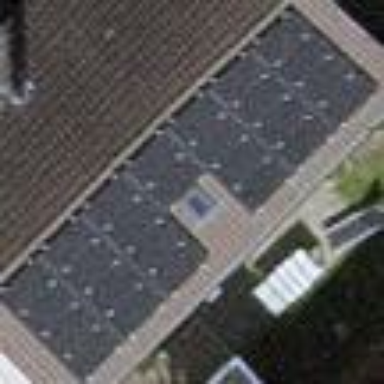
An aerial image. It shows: Solar power generator with photovoltaic panels.